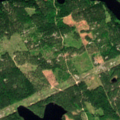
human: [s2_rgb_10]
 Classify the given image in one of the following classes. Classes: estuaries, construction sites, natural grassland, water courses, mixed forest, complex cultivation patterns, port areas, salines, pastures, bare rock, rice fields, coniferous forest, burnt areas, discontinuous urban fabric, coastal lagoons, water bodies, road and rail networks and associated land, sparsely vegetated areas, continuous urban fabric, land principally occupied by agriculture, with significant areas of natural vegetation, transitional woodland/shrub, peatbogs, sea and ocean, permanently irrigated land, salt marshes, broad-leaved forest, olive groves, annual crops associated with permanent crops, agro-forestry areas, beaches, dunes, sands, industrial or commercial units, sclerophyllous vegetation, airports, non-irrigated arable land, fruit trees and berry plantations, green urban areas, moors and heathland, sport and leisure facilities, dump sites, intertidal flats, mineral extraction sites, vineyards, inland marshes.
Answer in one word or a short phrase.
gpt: coniferous forest, transitional woodland/shrub, water bodies